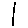
Label: line